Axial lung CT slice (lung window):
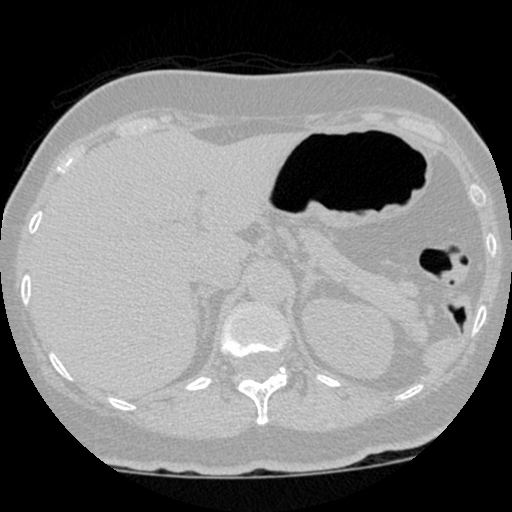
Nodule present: no